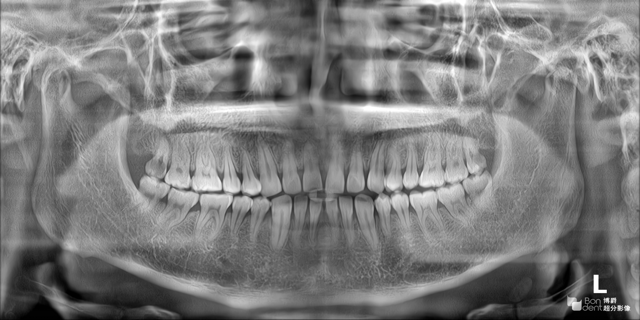
adult